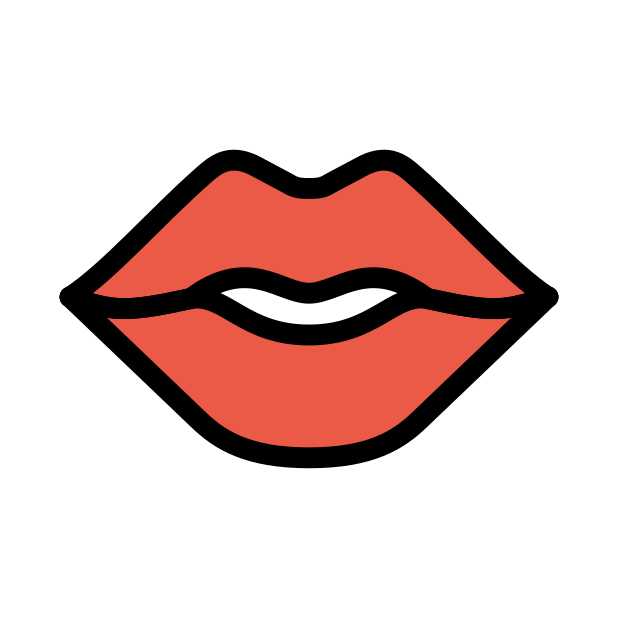
mouth